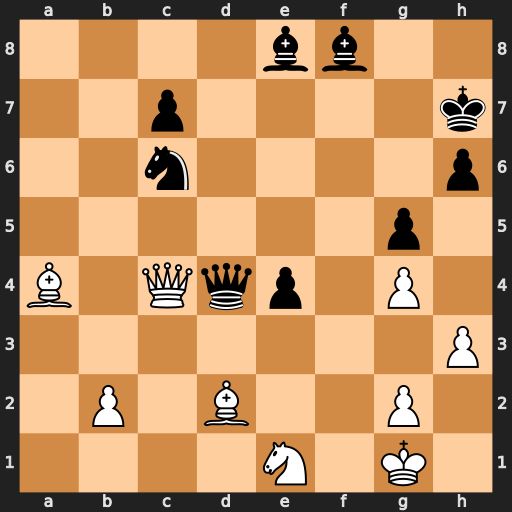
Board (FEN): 4bb2/2p4k/2n4p/6p1/B1Qqp1P1/7P/1P1B2P1/4N1K1
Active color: w
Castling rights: -
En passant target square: -
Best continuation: Qxd4 Nxd4 Bxe8